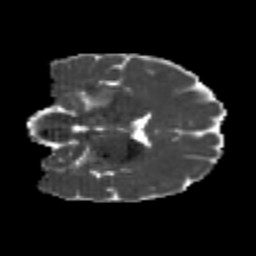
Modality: MD
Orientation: coronal
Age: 22
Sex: female
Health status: healthy
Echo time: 0.074 s